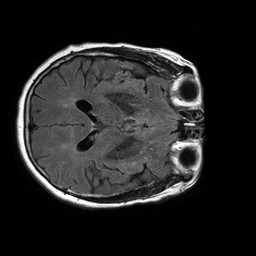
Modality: FLAIR
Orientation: axial
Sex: female
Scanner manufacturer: philips
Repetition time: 11 s
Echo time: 0.125 s